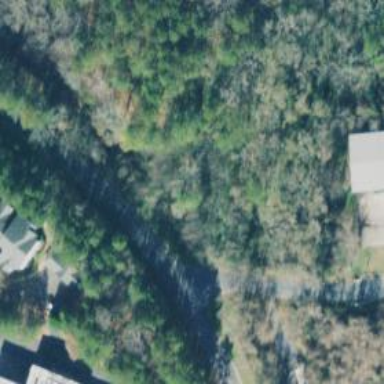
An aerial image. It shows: Abandoned railway.